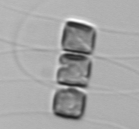
Label: Chaetoceros_similis